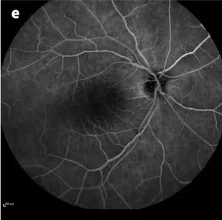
E: 5 minutes 37 seconds after injection, still an incomplete peripheral filling (not seen in the picture).
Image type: ophthalmic_imaging (ophthalmic_angiography)